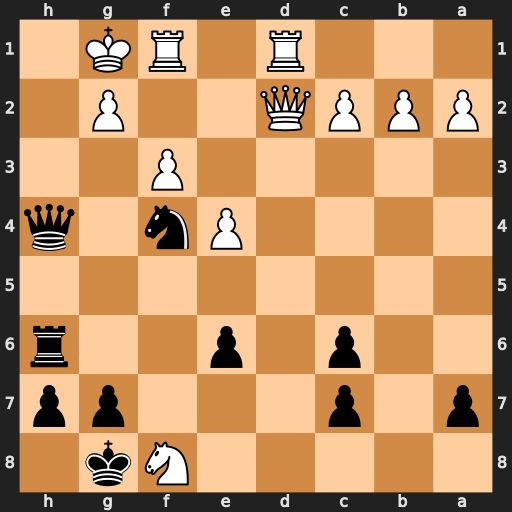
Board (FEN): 5Nk1/p1p3pp/2p1p2r/8/4Pn1q/5P2/PPPQ2P1/3R1RK1
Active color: b
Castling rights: -
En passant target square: -
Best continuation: Qg3 Qxf4 Qxf4